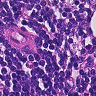
Metastatic tissue present: no